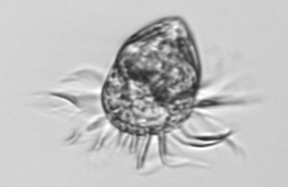
Label: Strombidium_morphotype1